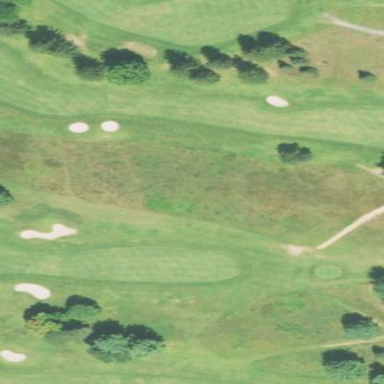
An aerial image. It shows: Golf fairway surrounded by grass.